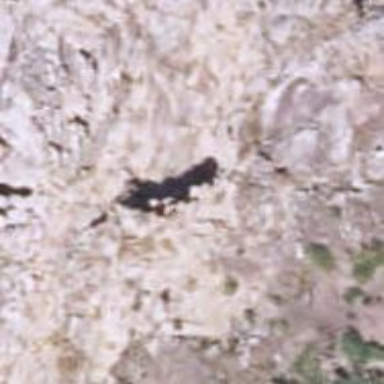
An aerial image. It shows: Natural cliff.